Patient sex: F
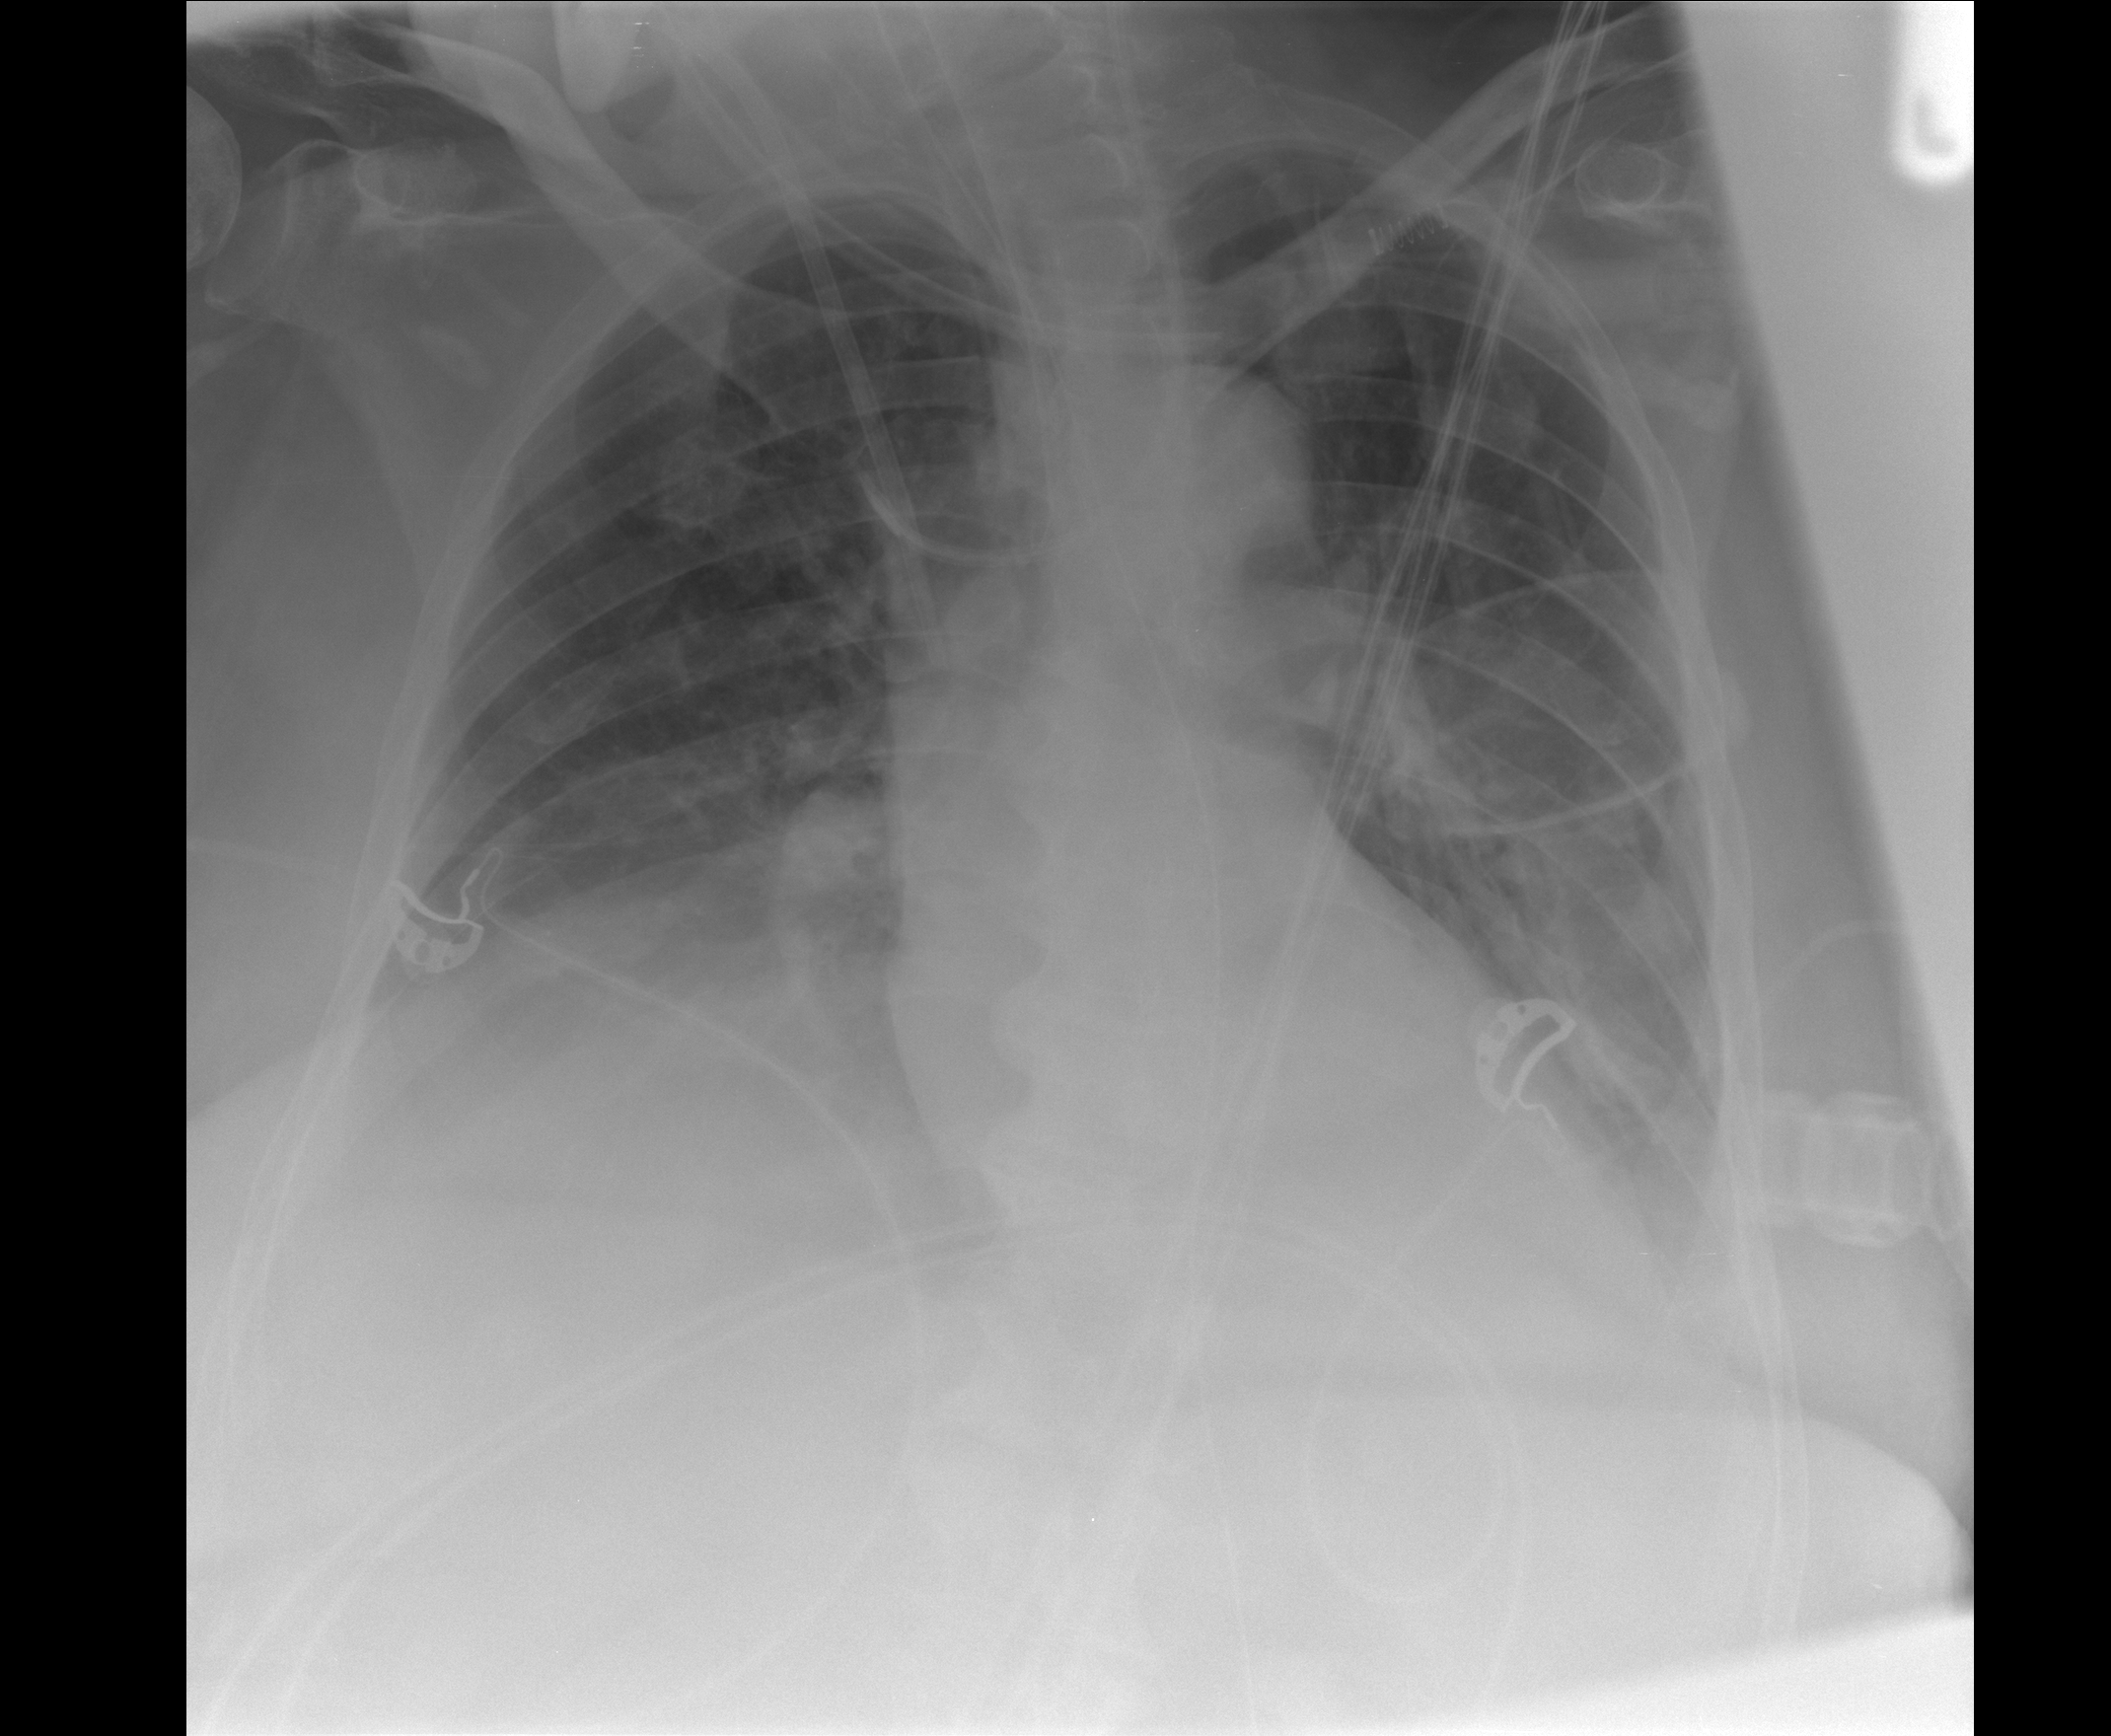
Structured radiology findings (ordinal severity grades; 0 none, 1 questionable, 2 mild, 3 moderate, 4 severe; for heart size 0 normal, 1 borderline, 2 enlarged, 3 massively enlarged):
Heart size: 0
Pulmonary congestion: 1
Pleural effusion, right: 2
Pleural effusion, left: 2
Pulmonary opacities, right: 0
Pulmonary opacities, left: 0
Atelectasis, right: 2
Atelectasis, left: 2